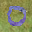
Label: 0